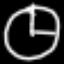
Label: clock